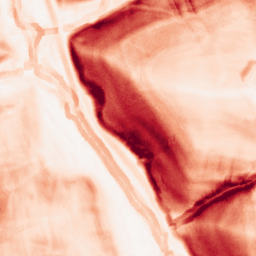
Category: morphological
Decomposition family: morphological_gradient
Decomposition parameters: size: 7
shape: square
Upsampling method: regularized
Upsampling parameters: scale: 4
lambda_reg: 0.01
Upsampling scale: 4